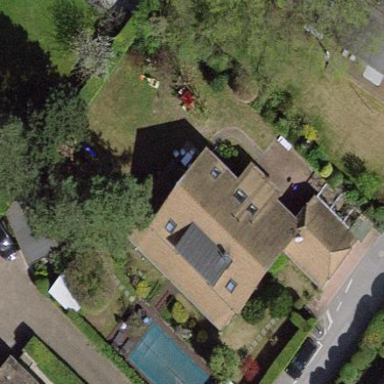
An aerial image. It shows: Garden enclosed by fence.